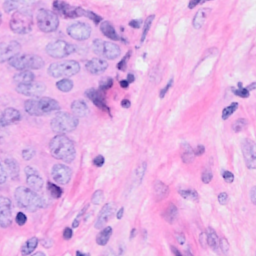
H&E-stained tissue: Breast